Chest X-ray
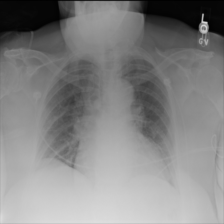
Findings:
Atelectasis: negative
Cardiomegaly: negative
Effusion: negative
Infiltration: negative
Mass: negative
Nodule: negative
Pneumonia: negative
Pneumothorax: negative
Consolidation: negative
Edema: negative
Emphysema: negative
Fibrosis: negative
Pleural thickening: negative
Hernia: negative